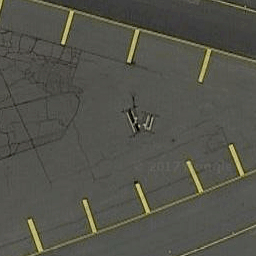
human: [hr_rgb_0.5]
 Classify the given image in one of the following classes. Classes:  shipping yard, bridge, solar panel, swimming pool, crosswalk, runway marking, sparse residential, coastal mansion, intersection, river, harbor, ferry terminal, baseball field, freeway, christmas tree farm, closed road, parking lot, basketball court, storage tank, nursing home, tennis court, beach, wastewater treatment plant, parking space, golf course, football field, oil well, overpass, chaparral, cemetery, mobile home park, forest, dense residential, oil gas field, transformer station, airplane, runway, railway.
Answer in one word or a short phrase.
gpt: runway marking